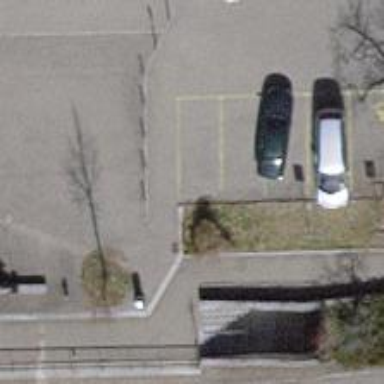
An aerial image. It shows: Bollard.